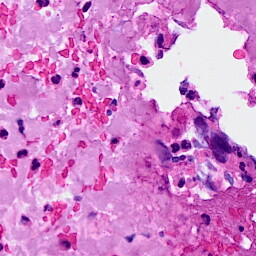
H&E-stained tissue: Breast